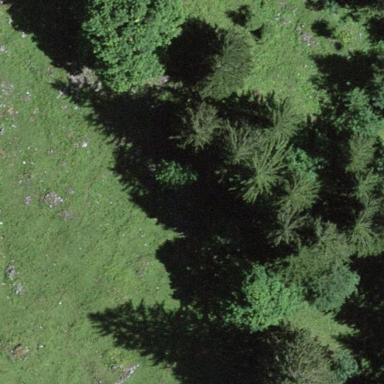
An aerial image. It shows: Forest area.